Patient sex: F
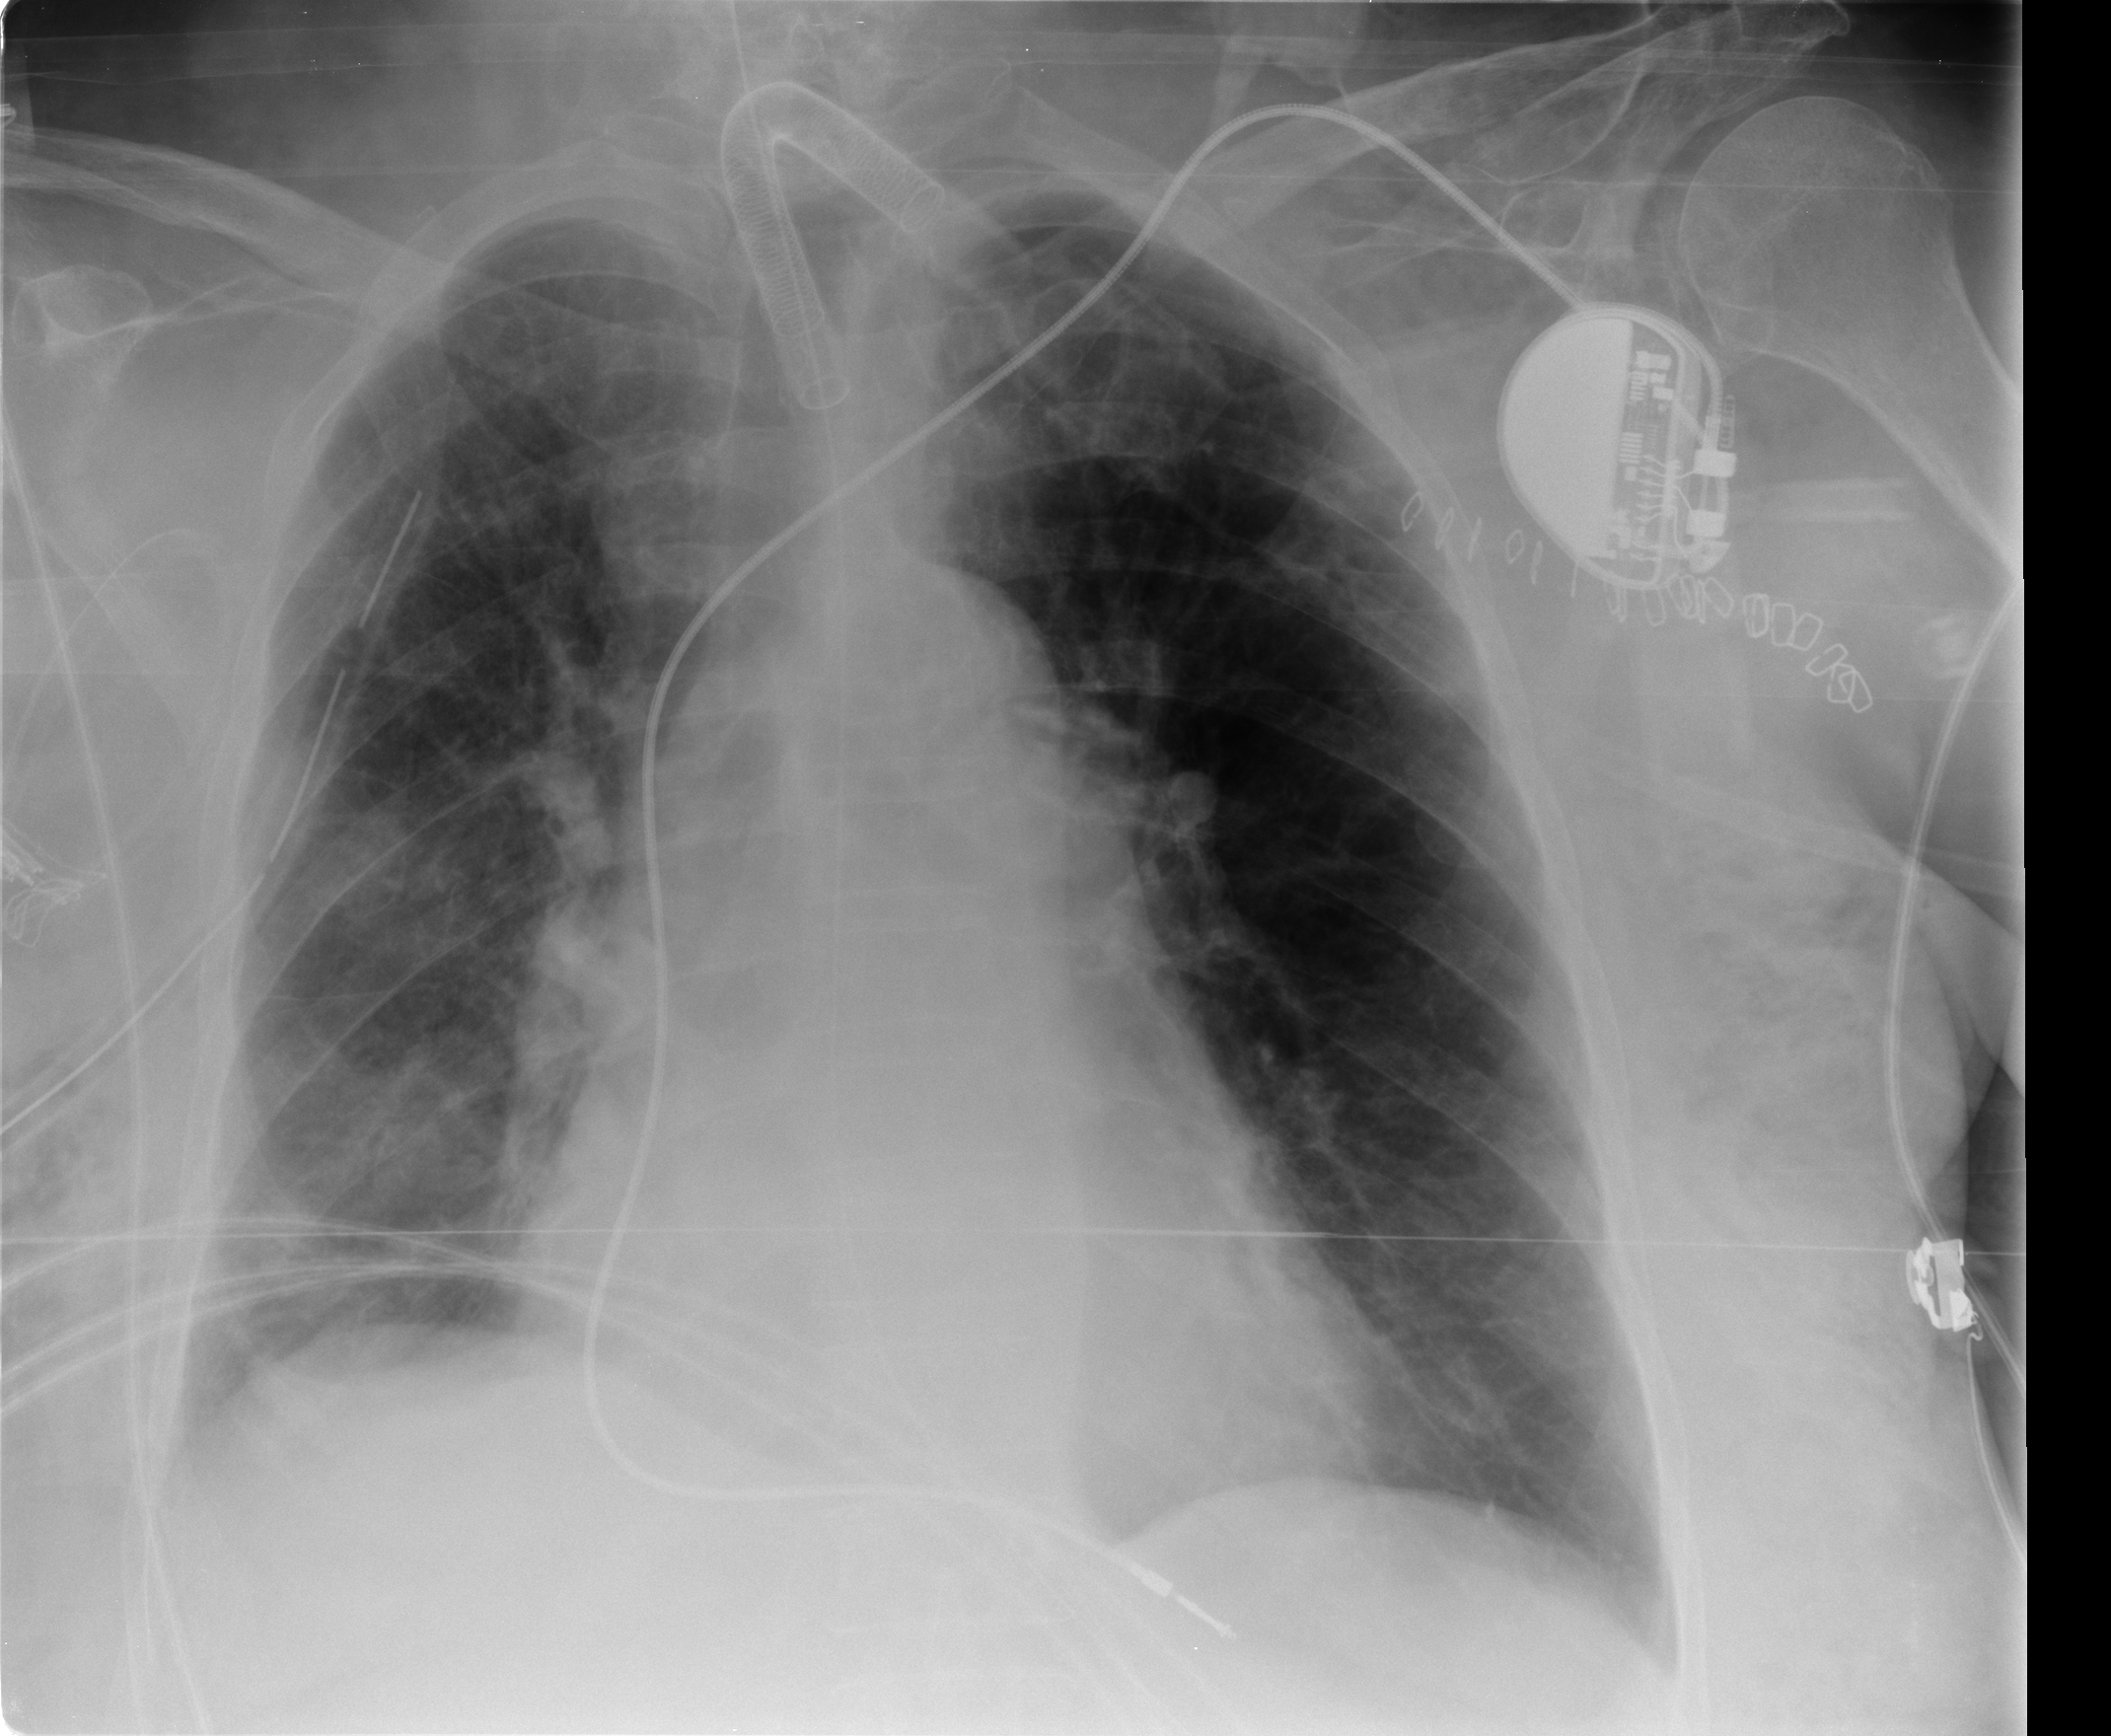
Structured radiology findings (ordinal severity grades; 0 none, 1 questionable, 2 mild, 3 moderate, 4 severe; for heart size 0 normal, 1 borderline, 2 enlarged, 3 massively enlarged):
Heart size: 2
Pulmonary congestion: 1
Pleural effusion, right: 1
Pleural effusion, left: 1
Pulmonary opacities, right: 3
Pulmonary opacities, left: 0
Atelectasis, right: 2
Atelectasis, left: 1